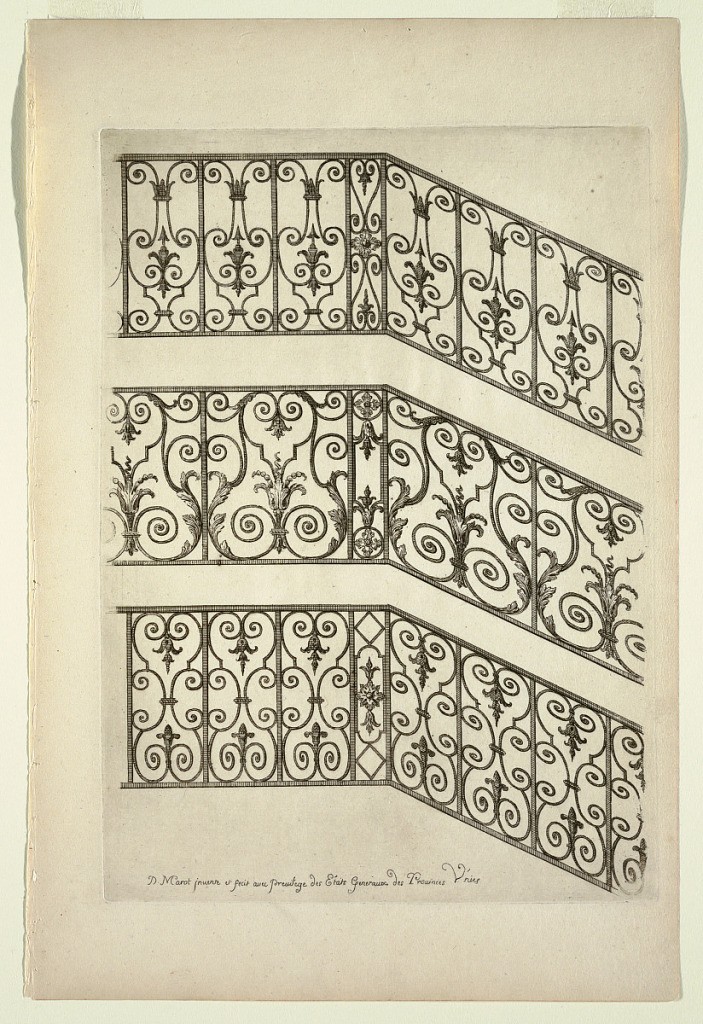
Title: Rampes d'Escalliers (Handrails), in Nouveau Livre de Serrurie (New Book of Ironsmithing)
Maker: Daniel Marot, French, active in the Netherlands and England, 1661–1752
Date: ca. 1700
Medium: Etching and engraving on white laid paper
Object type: Print
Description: Three variations of ironwork for handrails.